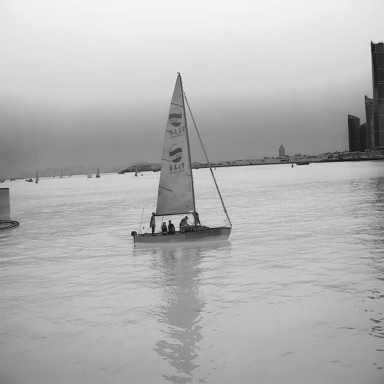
There are six sailboats in the infrared image.